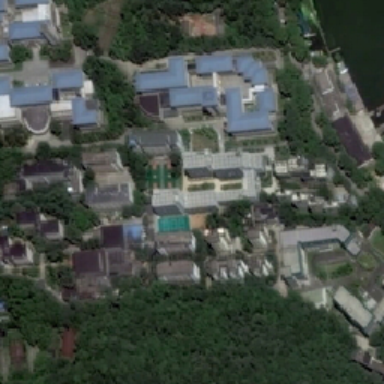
Deep forest has all kinds of colors .